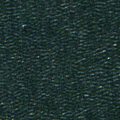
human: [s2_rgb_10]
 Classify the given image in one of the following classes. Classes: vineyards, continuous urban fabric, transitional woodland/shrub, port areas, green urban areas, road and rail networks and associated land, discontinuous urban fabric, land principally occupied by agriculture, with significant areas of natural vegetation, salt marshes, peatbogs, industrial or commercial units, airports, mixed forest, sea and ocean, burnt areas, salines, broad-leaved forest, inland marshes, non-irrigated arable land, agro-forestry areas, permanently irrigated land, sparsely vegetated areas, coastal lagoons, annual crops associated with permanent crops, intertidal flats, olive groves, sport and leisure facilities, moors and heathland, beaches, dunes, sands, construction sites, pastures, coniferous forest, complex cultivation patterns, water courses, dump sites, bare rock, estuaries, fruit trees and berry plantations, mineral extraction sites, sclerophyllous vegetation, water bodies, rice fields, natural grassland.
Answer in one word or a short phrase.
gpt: sea and ocean